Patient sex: M
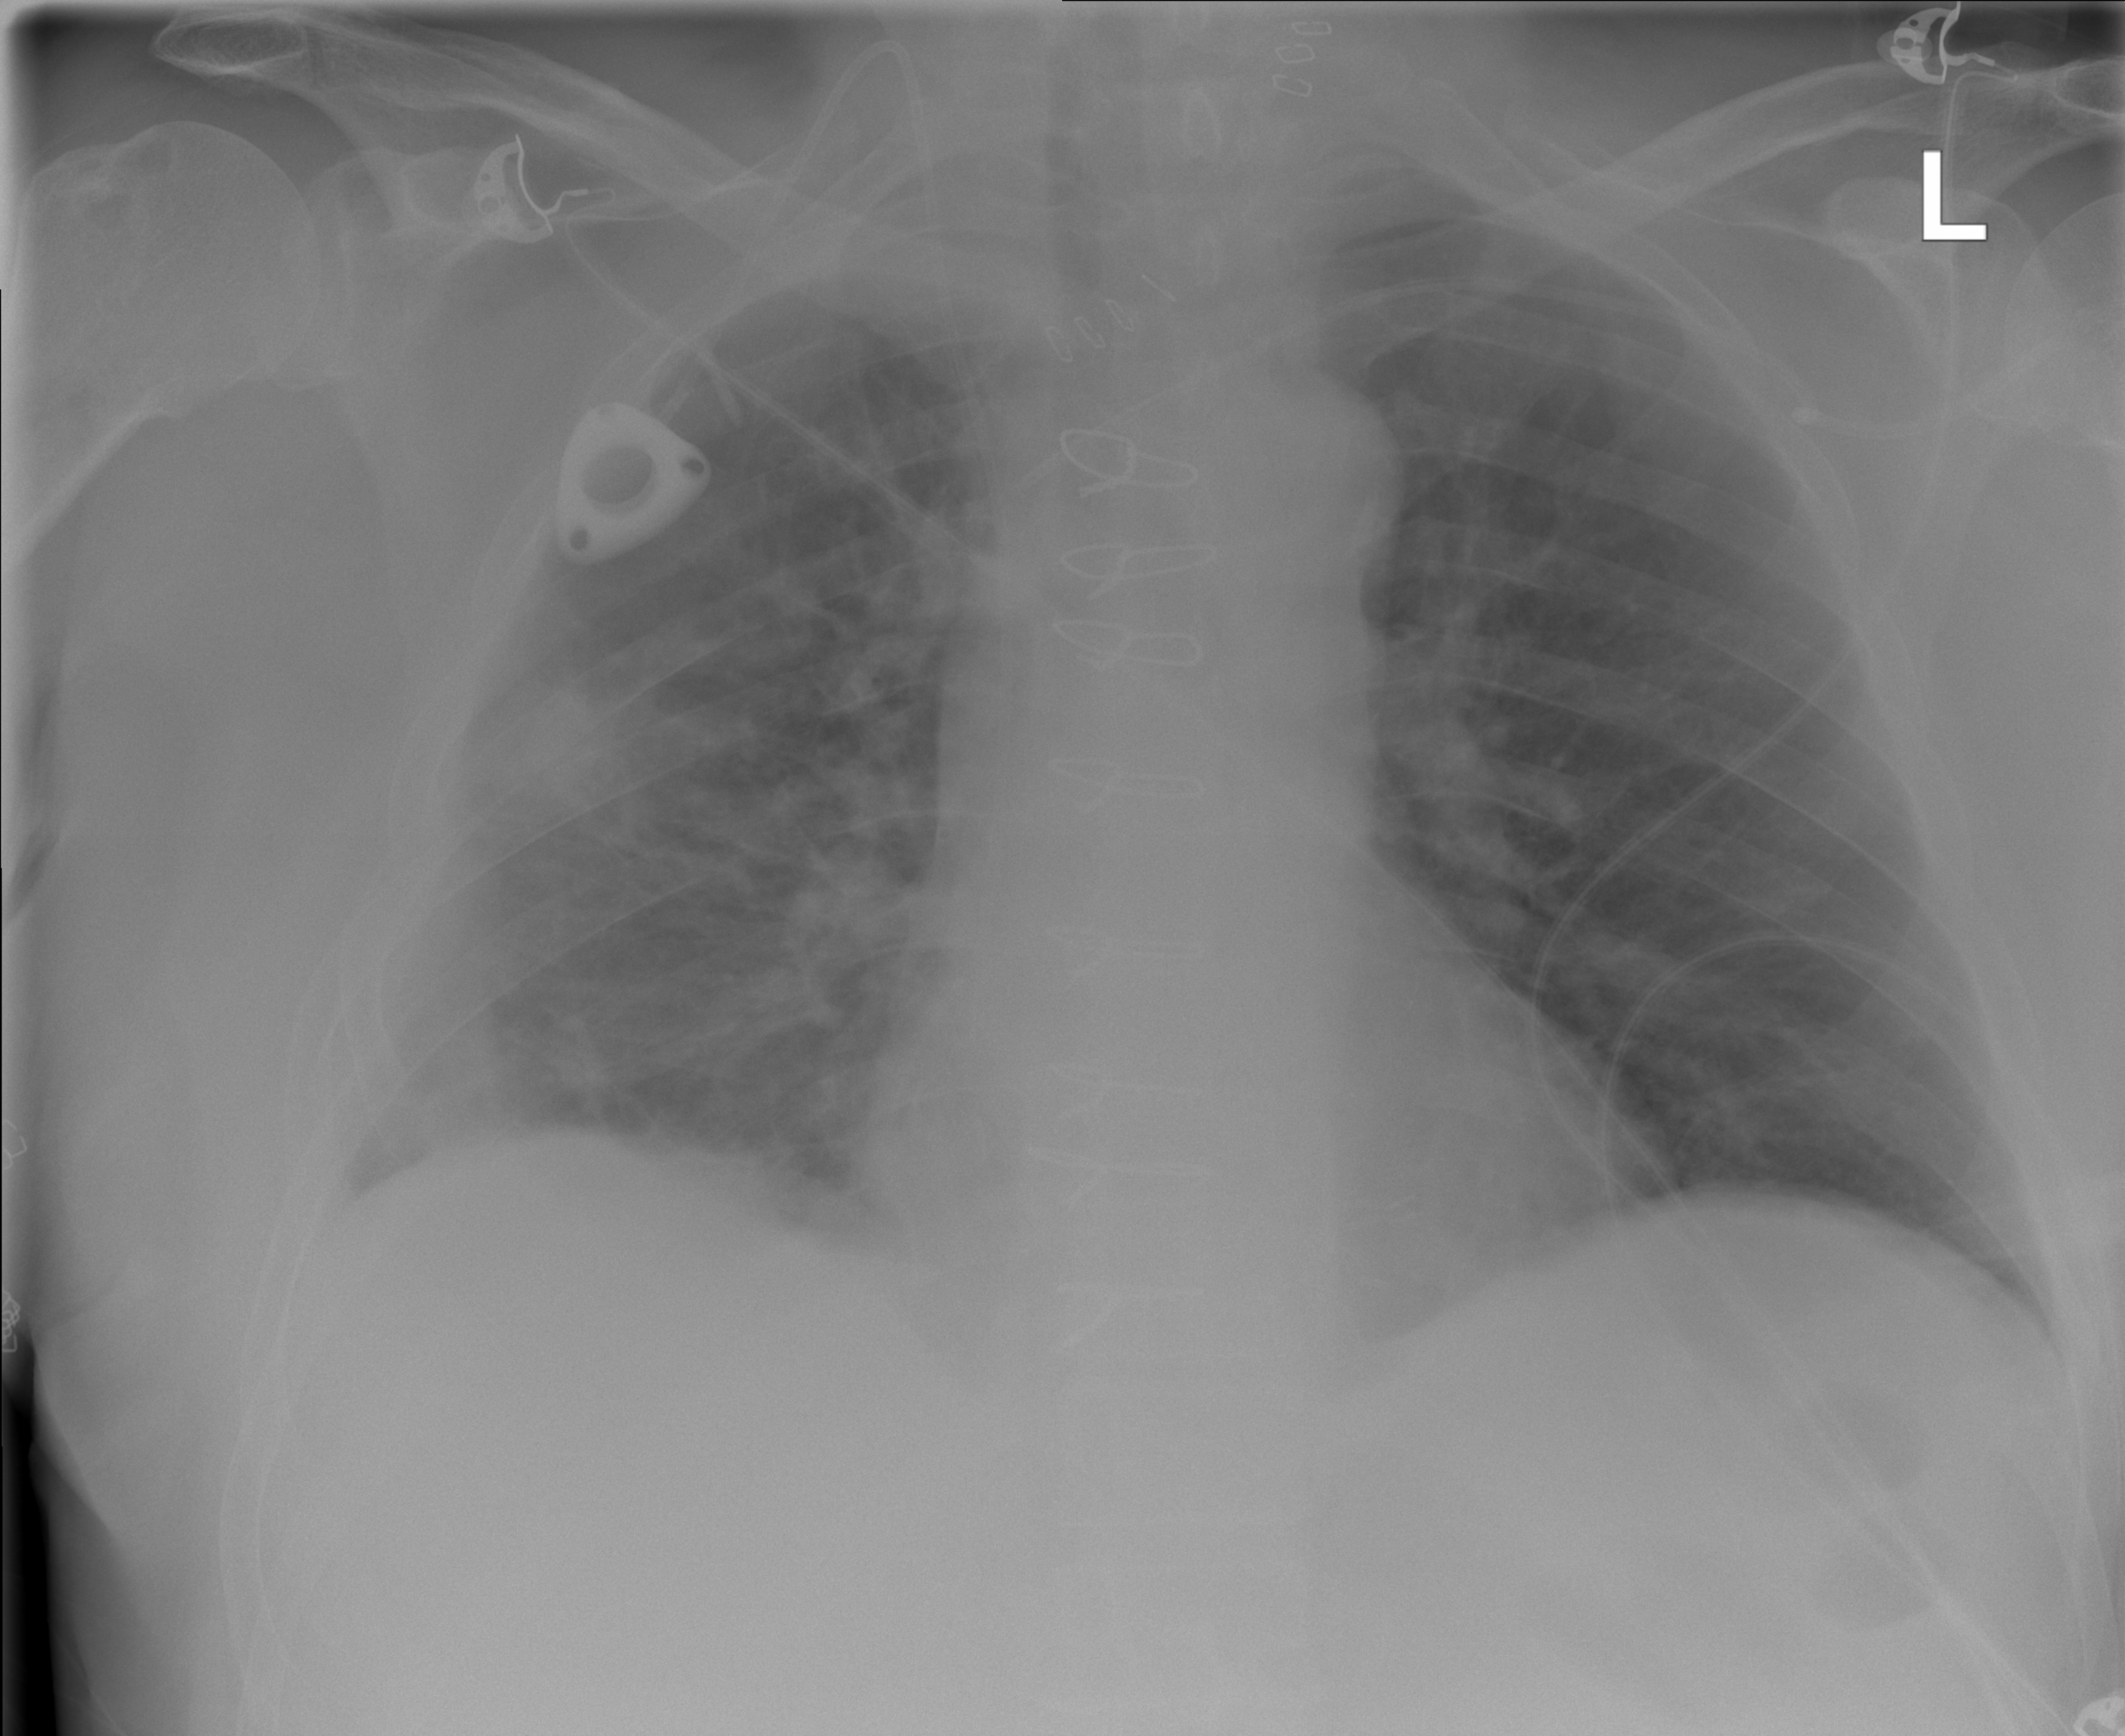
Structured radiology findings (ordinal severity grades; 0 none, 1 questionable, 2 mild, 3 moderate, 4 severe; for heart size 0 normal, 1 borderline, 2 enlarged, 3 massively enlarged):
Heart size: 0
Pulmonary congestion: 0
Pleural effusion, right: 2
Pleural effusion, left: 0
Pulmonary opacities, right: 2
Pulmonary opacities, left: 0
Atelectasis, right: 2
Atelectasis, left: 0